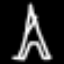
Label: The Eiffel Tower